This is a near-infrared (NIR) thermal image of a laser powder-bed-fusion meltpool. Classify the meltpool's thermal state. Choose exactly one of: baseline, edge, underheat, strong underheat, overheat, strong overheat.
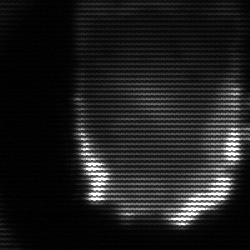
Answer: baseline